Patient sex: F
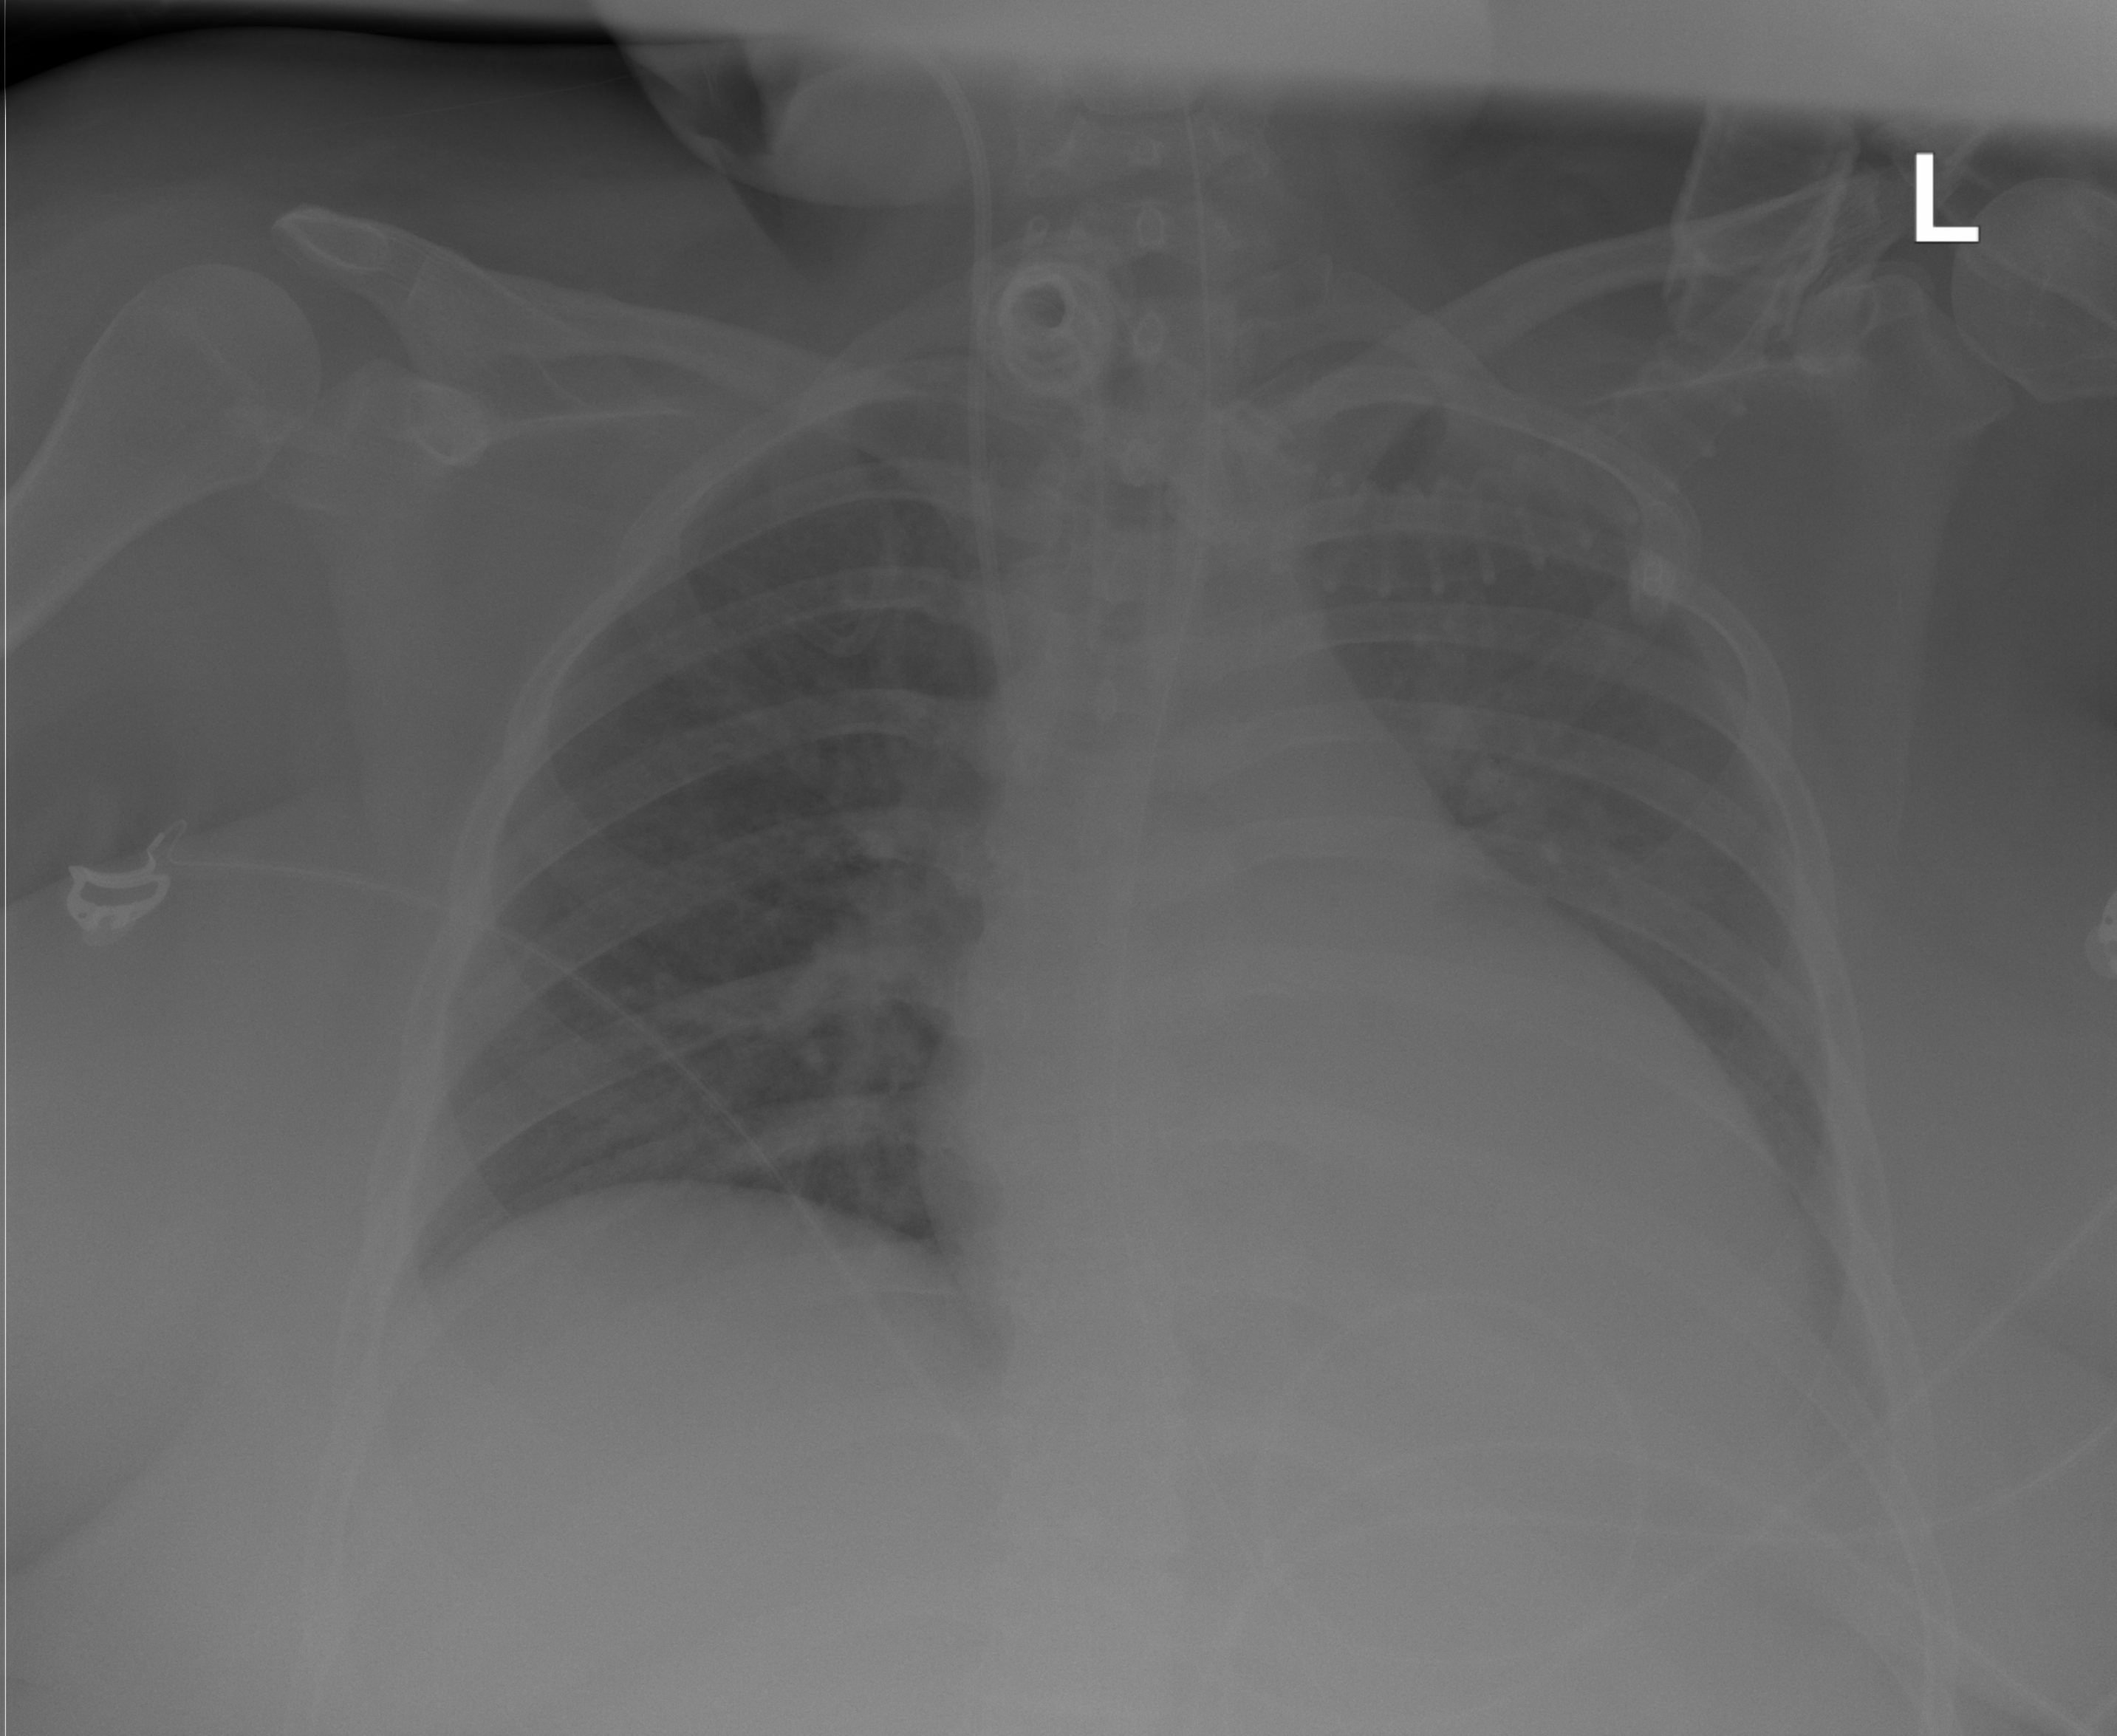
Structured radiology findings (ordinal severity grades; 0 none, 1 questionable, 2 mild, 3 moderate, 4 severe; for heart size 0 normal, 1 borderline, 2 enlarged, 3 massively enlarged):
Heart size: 2
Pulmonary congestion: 0
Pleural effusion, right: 0
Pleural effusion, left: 1
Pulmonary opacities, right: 0
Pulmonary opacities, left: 0
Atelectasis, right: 0
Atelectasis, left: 0